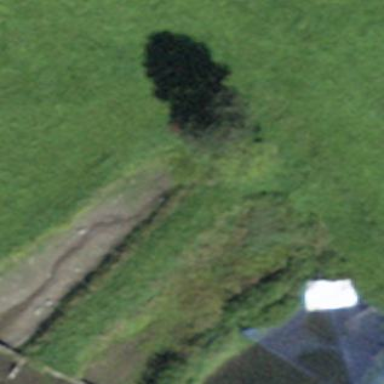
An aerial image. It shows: Pond with natural water.